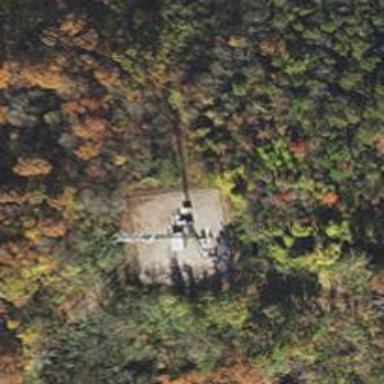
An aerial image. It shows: Communication mast tower.